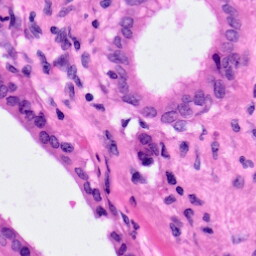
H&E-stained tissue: Pancreatic